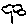
Label: tree